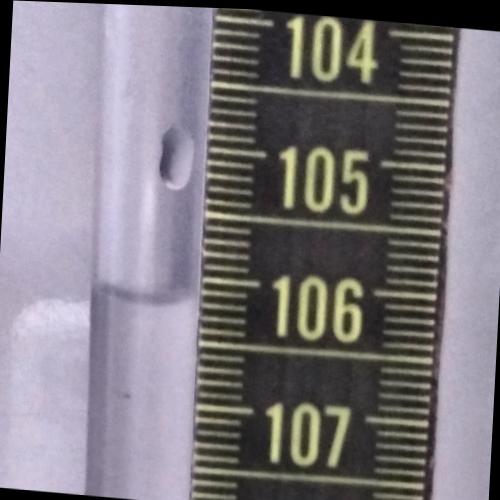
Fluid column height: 106.2 cm